Question: I am new to R, but after taking an intro course and playing with it a bit, I'm hopeful that it can 1) more elegantly solve my modelling objectives (compared to Excel, which is my backup plan) and 2) be a useful skill to take away from this project.
I am attempting to use driving diary data to simulate and model potential energy and GHG emissions from electric cars. Specifically:
1. I have driving diary data (start and end time stamps, plus other data of thousands of drivers -- basic sample below) that I want to translate into:
2. 24-hour time series data, such that for each minute of a 24-hour period, I know exactly who is driving a vehicle, and what 'trip' that it belongs to (for that driver). My problem here focuses on this issue.
The type of output I would like:

Not essential to this problem, but may be useful to know: I will use the above output to cross-reference other driver-specific data to calculate minute-by-minute consumption of gasoline (or electricity) based on things associated with that trip, such as parking location or trip distance. I would like to do this in R but must first figure out the above problem before I move onto this step.
- <URL>
Example simplified data:
'''
a <- c("A","A","A","B","B","B","C","C","C")
b <- c(1, 2, 3, 1, 2, 3, 1, 2, 3)
c <- as.POSIXct(c(0.29167, 0.59375, 0.83333, 0.45833, 0.55347, 0.27083, 0.34375, 0.39236, 0.35417)*24*3600 + as.POSIXct("2013-1-1 00:00") )
d <- as.POSIXct(c(0.334027778, 0.614583333, 0.875, 0.461805556, 0.563888889, 0.295138889, 0.375, 0.503472222, 0.364583333)*24*3600 + as.POSIXct("2013-1-1 00:00"))
e <- c(2, 8, 2, 5, 5, 2, 5, 5, 2)
f <- as.POSIXct(c(0, 0.875, 0, 0.479166666666667, 0.580555555555556, 0.489583333333333, 0.430555555555556, 0.541666666666667, 0.711805555555555)*24*3600 + as.POSIXct("2013-1-1 00:00"))
g <- as.POSIXct(c(0, 0.885, 0, 0.482638888888889, 0.588194444444444, 0.496527777777778, 0.454861111111111, 0.559027777777778, 0.753472222222222)*24*3600 + as.POSIXct("2013-1-1 00:00"))
h <- c(0, 1, 0, 1, 4, 8, 8, 1, 5)
i <- as.POSIXct(c(0, 0, 0, 0.729166666666667, 0.595833333333333, 0.534722222222222, 0.59375, 0.779861111111111, 0.753472222222222)*24*3600 + as.POSIXct("2013-1-1 00:00"))
j <- as.POSIXct(c(0, 0, 0, 0.736111111111111, 0.605555555555556, 0.541666666666667, 0.611111111111111, 0.788194444444445, 0.75625)*24*3600 + as.POSIXct("2013-1-1 00:00"))
k <- c(0, 0, 0, 4, 4, 2, 5, 8,1)
testdata <- data.frame(a,b,c,d,e,f,g,h,i,j,k)
names(testdata) <- c("id", "Day", "trip1_start", "trip1_end", "trip1_purpose", "trip2_start", "trip2_end", "trip2_purpose", "trip3_start", "trip3_end", "trip3_purpose")
'''
In this example data, I have three drivers (id = A, B, C) who each drive on three different days (day = 1, 2, 3). Note that some drivers may have different numbers of trips. The time stamps indicate start and end time of driving activities.
'''
start.min <- as.POSIXct("2013-01-01 00:00:00 PST")
end.max <- as.POSIXct("2013-01-01 23:59:59 PST")
tinterval <- seq.POSIXt(start.min, end.max, na.rm=T, by = "mins")
'''
'''
out1 <- xts(,align.time(tinterval,60))
# loop over each user
for(i in 1:NROW(testdata)) {
# paste the start / end times into an xts-style range
timeRange <- paste(format(testdata[i,c("trip1_start","trip1_end")]),collapse="/")
# add the minute "by parameter" for timeBasedSeq
timeRange <- paste(timeRange,"M",sep="/")
# create the by-minute sequence and align to minutes to match "out"
timeSeq <- align.time(timeBasedSeq(timeRange),60)
# create xts object with "1" entries for times between start and end
temp1 <- xts(rep(1,length(timeSeq)),timeSeq)
# merge temp1 with out and fill non-matching timestamps with "0"
out1 <- merge(out1, temp1, fill=0)
}
# add column names
colnames(out1) <- paste(testdata[,1], testdata[,2], sep = ".")
'''
The idea is to then repeat this for each trip, e.g. out2, out3, etc. wherein I would fill any driving periods with "2", "3", etc., and then sum/merge all of the resulting out dataframes, and eventually get the desired result.
'''
out2 <- xts(,align.time(tinterval,60))
for(i in 1:NROW(testdata)) {
timeRange2 <- paste(format(testdata[i,c("trip2_start","trip2_end")]),collapse="/")
timeRange2 <- paste(timeRange2,"M",sep="/")
timeSeq2 <- align.time(timeBasedSeq(timeRange2),60)
temp2 <- xts(rep(2,length(timeSeq2)),timeSeq2)
out2 <- merge(out2, temp2, fill=0)
}
colnames(out2) <- paste(testdata[,1], testdata[,2], sep = ".")
head(out2)
'''
> - - 'colnames<-''*tmp*'
I realize this is probably a very roundabout way to get to my desired output.
Any help would be much appreciated.
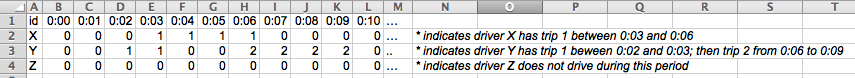
Answer: In this solution I read your original data and format it to get the generated data of my previous answer. The data provided is limited to 22 trips by driver, but the reshaping here is not limited by the number of trips. The idea is similar to the one used to generate sample data. I am using 'data.table' since it is handy to manipulate data per group.
So for each(day,driver) I do the following:
1. create a vector of zeros of length the number of minutes
2. read start and end position using XXXstrip_start and XXXstrip_end.
3. create sequence seq(start,end)
4. use this sequence to change zeros by a sequence of number
Here my code:
'''
start.min <- as.POSIXct("2013-01-01 00:00:00 PST")
hours.min <- format(seq(start.min,
length.out=24*60, by = "mins"),
'%H:%M')
library(data.table)
diary <- read.csv("samplediary.csv",
stringsAsFactors=FALSE)
DT <- data.table(diary,key=c('id','veh_assigned','day'))
dat <- DT[, as.list({ .SD;nb.trip=sum_trips
tripv <- vector(mode='integer',length(hours.min))
if(sum_trips>0){
starts = mget(paste0('X',seq(nb.trip),'_trip_start'))
ends = mget(paste0('X',seq(nb.trip),'_trip_end'))
ids <- mapply(function(x,y){
seq(as.integer(x),as.integer(y))},
starts,ends,SIMPLIFY = FALSE)
for (x in seq_along(ids))tripv[ids[[x]]] <- x
}
tripv
}),
by=c('id','day')]
setnames(x=dat,old=paste0('V',seq(hours.min)),hours.min)
'''
Here what you get for if you subset the 10 first variables :
'''
dat[1:10,1:10,with=FALSE]
id day 00:00 00:01 00:02 00:03 00:04 00:05 00:06 00:07
1: <PHONE> 1 0 0 0 0 0 0 0 0
2: <PHONE> 1 0 0 0 0 0 0 0 0
3: <PHONE> 1 0 0 0 0 0 0 0 0
4: <PHONE> 1 0 0 0 0 0 0 0 0
5: <PHONE> 1 0 0 0 0 0 0 0 0
6: <PHONE> 1 0 0 0 0 0 0 0 0
7: <PHONE> 1 0 0 0 0 0 0 0 0
8: <PHONE> 1 0 0 0 0 0 0 0 0
9: <PHONE> 1 0 0 0 0 0 0 0 0
10: <PHONE> 1 0 0 0 0 0 0 0 0
'''
One idea is to create a heatmap of your data ( at least per day) to get some intutions and see overlapping drivers for example. Here 2 ways to do this using 'lattice' and 'ggplot2' but first I will reshape the data in the long format using 'reshape2'
'''
library(reshape2)
dat.m <- melt(dat,id.vars=c('id','day'))
'''
Then I plot my heatmap to see which drivers are overlapping with others for example:
'''
library(lattice)
levelplot(value~as.numeric(variable)*factor(id),data=dat.m)
'''

'''
library(ggplot2)
ggplot(dat.m, aes(x=as.numeric(variable),y=factor(id)))+
geom_tile(aes(fill = value)) +
scale_fill_gradient(low="grey",high="blue")
'''